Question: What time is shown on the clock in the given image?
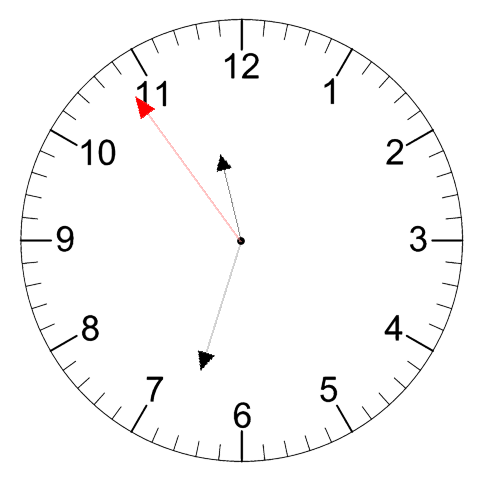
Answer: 11:32:54